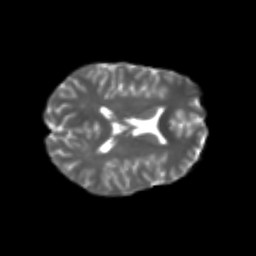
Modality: T2w
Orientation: axial
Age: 24
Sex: female
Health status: healthy
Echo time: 0.074 s